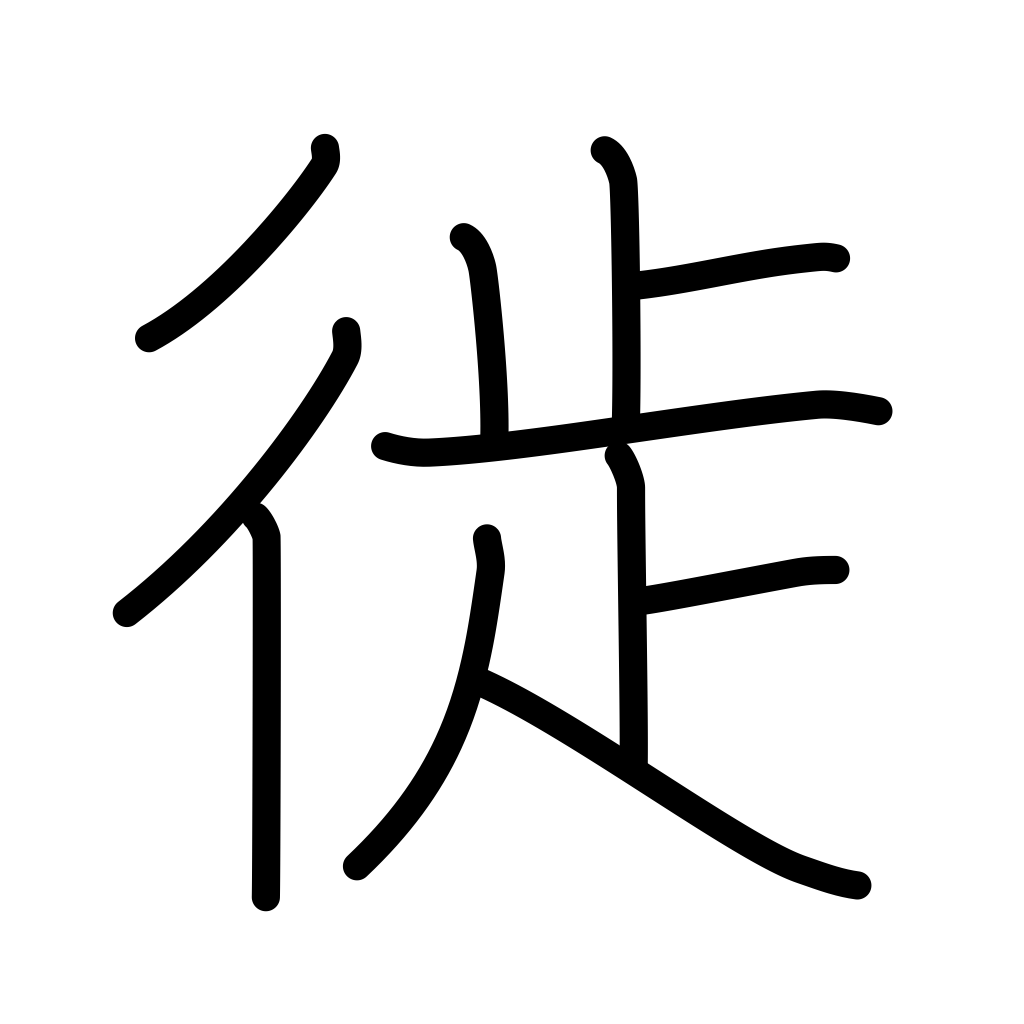
Meaning: move